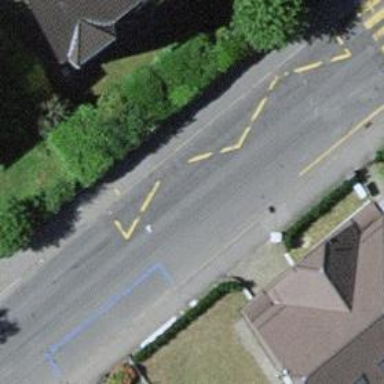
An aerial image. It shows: Bus stop with trolleybus platform.